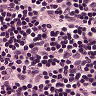
Metastatic tissue present: no